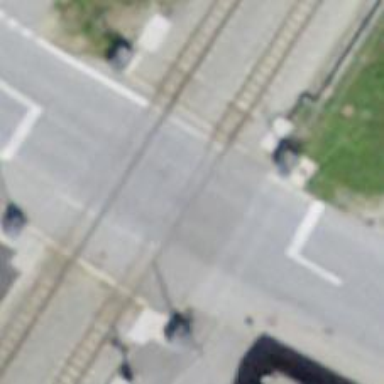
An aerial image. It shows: Railway level crossing.